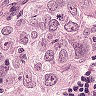
Metastatic tissue present: yes